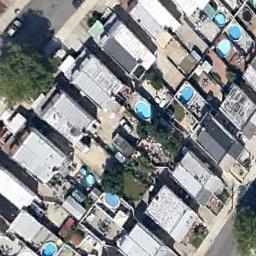
Label: residential